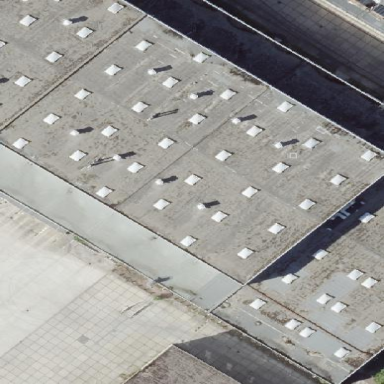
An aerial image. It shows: Warehouse building.